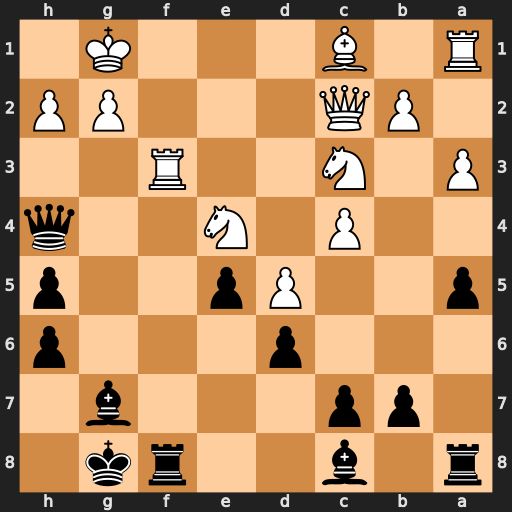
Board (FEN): r1b2rk1/1pp3b1/3p3p/p2Pp2p/2P1N2q/P1N2R2/1PQ3PP/R1B3K1
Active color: b
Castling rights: -
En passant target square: -
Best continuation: Qe1+ Rf1 Qxf1#